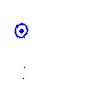
Particle: kaon